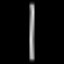
Label: line